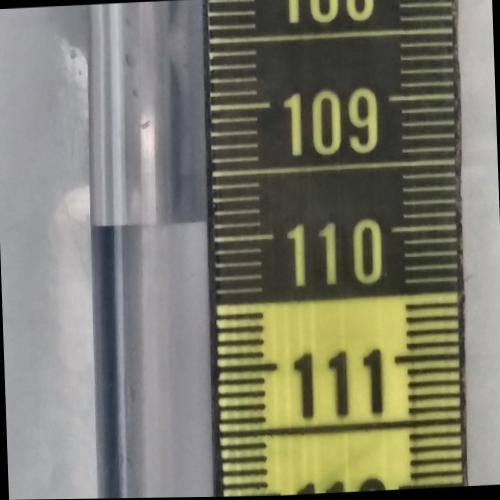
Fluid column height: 100.9 cm